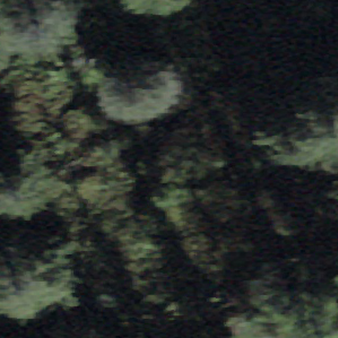
Label: other